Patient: sex M, age 37
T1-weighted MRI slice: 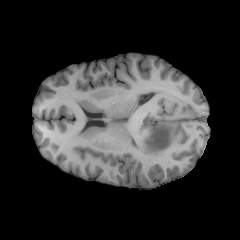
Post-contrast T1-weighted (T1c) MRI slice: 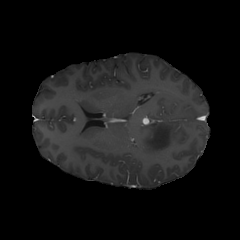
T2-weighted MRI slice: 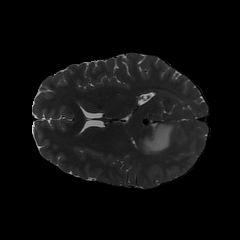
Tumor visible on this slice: yes
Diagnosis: Astrocytoma, IDH-mutant
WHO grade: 2